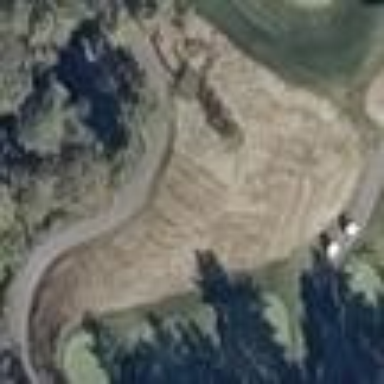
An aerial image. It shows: Golf rough area.